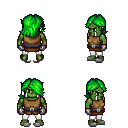
a pixel art fantasy rpg character, male body template, orc, green skin, leather chest armor, white pants, green swoop hairstyle, metal gloves, white slippers, four views (front, back, left, right), 2x2 character sprite sheet, small pixel art, hard edges, no anti-aliasing